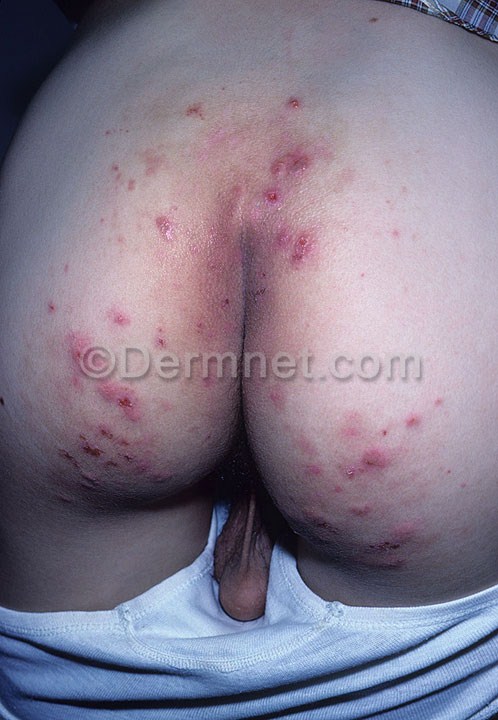
Disease: Bullous Disease Photos